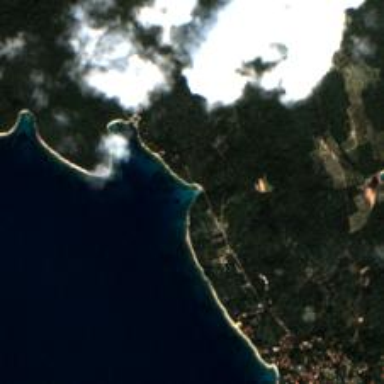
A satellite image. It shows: Beautiful bay with natural surroundings.